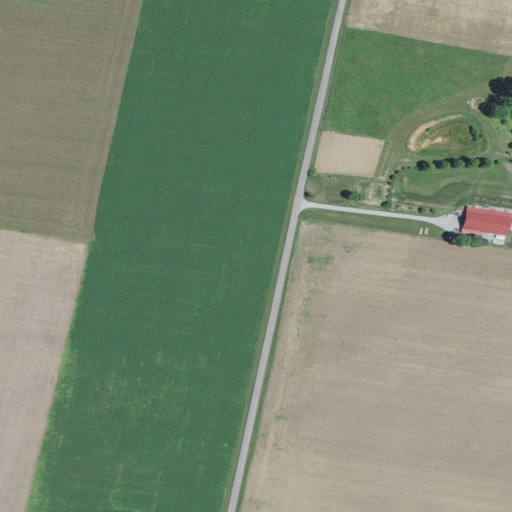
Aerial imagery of plain(s) in Kentucky named Poplar Flats containing cultivated crops, pasture, open development, low intensity development, and deciduous forest